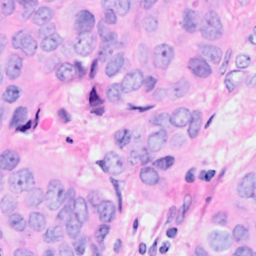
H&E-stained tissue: Breast